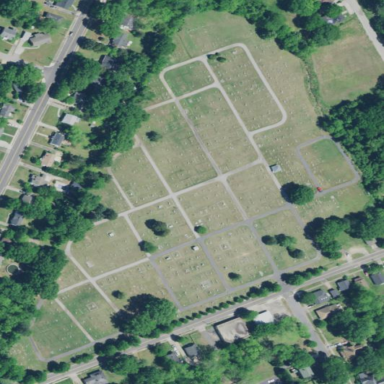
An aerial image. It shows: Cemetery.